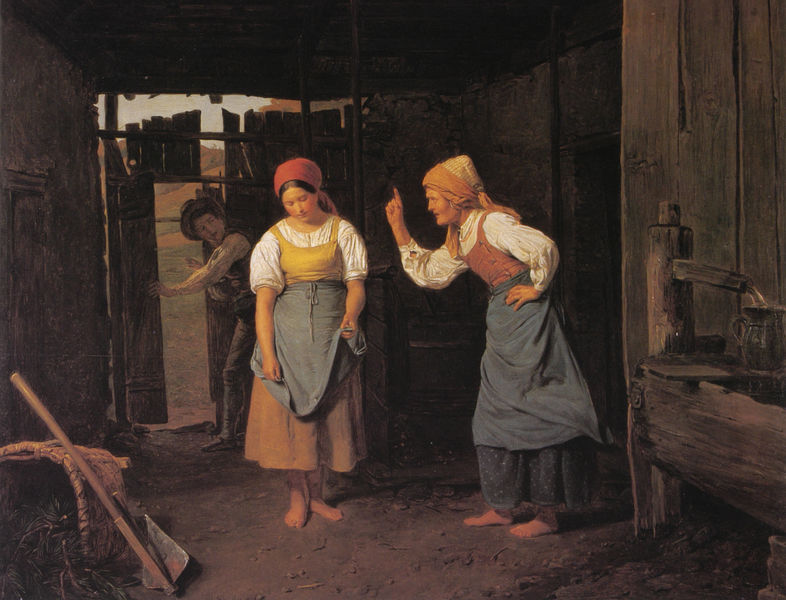
Titel: Die Ermahnung
Künstler: Ferdinand Georg Waldmüller
Standort: Wien
Institution: Museen der Stadt Wien
Schlagwörter: blau, dunkel, gemälde, gruppe, mann, wasser, weiß, frauen, gelb, landschaft, menschen, äste, braun, frau, holz, hut, kleid, licht, raum, stroh, szene, tür, zimmer, blick, haus, rot, tuch, malerei, rock, alt, hemd, jung, alte, arm, böse, faru, steine, gesten, öl, erde, hütte, boden, land, interieur, decke, mutter, tochter, rosa, arbeit, bauern, brunnen, genre, schuppen, stock, kanne, krug, schürze, topf, magd, mieder, stab, blusen, bäuerin, bäuerinnen, heu, kiepe, schürzen, berge, bauernhof, latten, füsse, figuren, kopftuch, zeigefinger, korb, bretter, gesenkt, junge, scham, flucht, barfuss, eingang, scheune, gerät, streit, staub, leinwand, zeuge, werkzeug, leibl, erschreckt, ländlich, kopftücher, gehölz, bauernhaus, stall, landwirtschaft, trog, tränke, hausarbeit, alte frau, pflug, ärger, hacke, schaufel, spaten, latte, bäuerlich, bauersfrau, drohen, jähzorn, knecht, kneckt, landschaftsausblick, schande, schimpfem, schimpfen, verdrücken, verschlag, holu, schelte